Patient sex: F
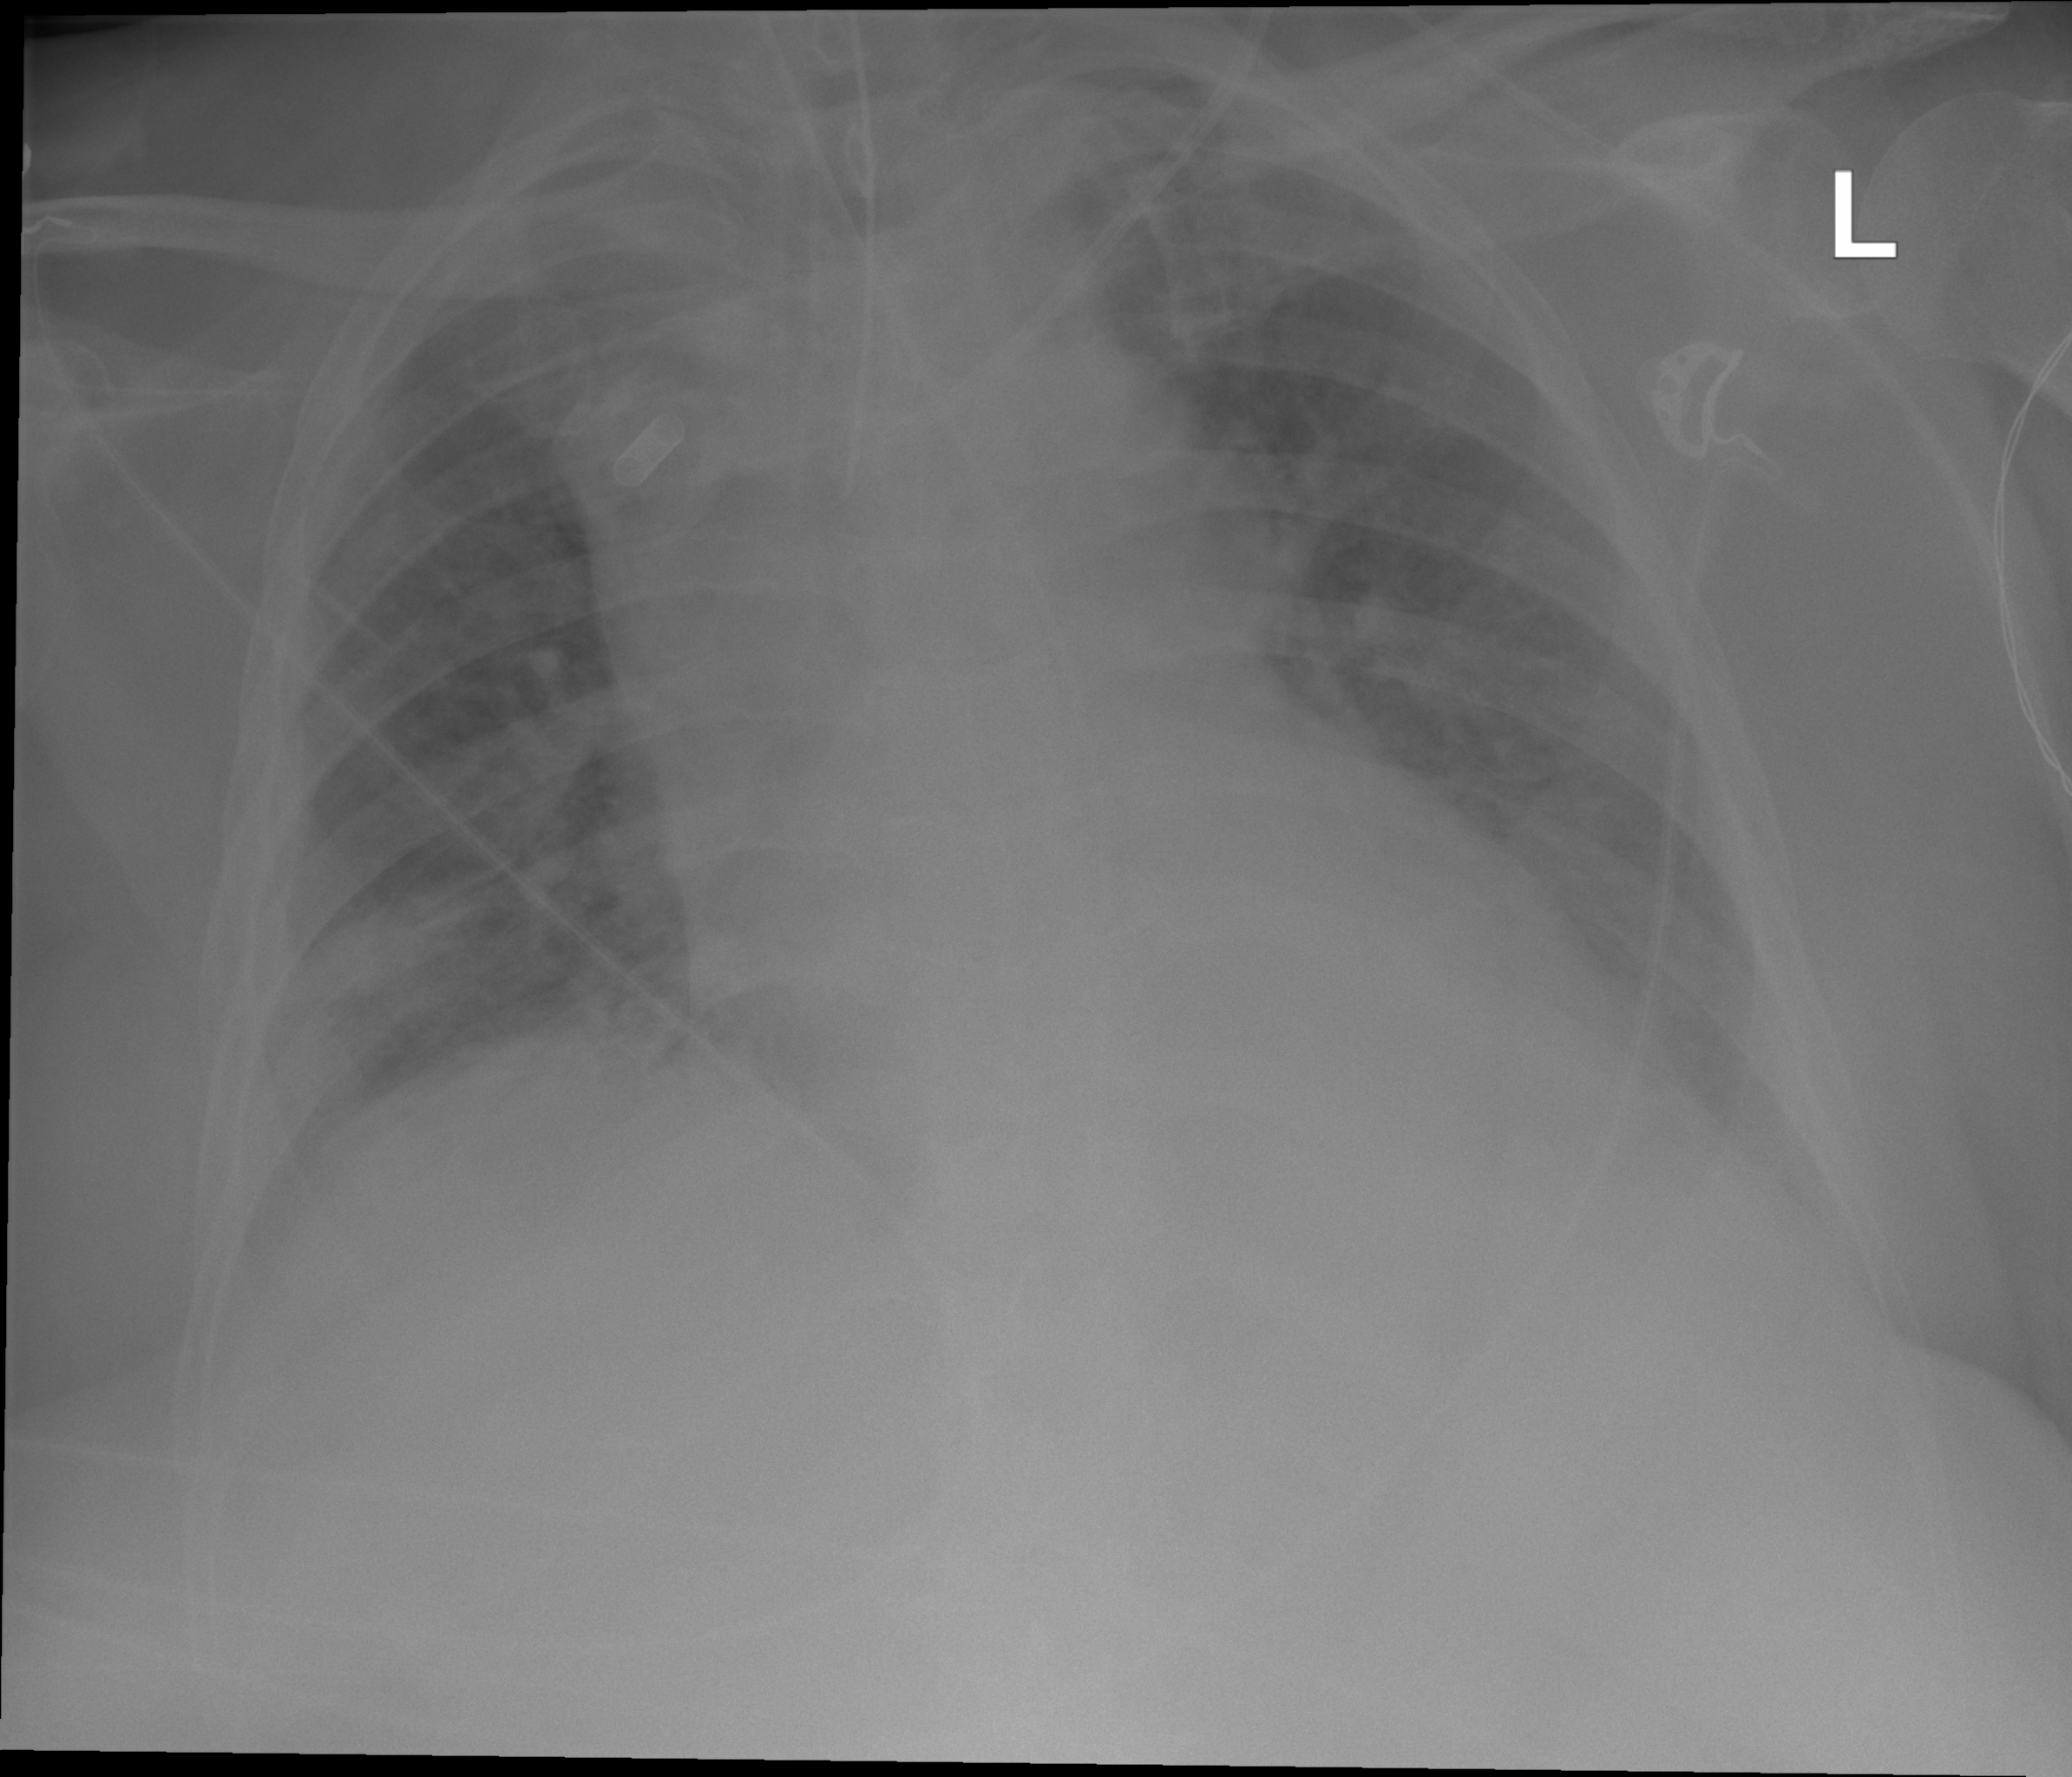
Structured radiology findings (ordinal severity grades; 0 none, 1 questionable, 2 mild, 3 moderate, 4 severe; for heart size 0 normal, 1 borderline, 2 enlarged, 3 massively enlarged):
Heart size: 2
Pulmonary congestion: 2
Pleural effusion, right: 2
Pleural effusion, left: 2
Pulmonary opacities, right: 3
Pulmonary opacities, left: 0
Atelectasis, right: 2
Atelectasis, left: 0